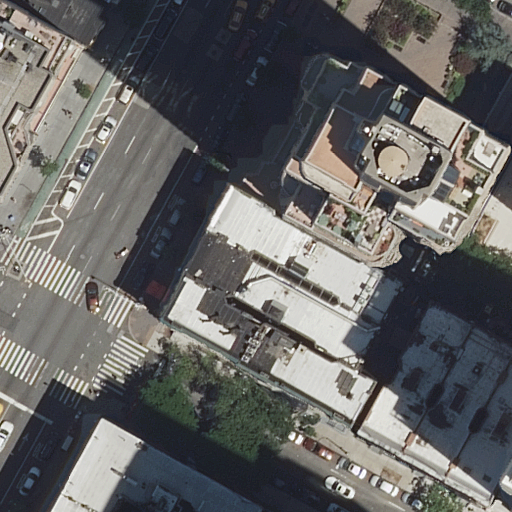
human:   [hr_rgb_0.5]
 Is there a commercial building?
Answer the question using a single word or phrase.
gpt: no

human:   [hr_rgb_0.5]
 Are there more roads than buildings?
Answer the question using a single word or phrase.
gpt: no

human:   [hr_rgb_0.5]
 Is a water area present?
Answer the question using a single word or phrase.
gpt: no

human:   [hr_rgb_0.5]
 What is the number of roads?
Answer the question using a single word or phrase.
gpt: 3

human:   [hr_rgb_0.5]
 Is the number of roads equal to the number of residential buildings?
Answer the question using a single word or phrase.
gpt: no

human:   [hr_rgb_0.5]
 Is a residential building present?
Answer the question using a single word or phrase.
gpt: yes

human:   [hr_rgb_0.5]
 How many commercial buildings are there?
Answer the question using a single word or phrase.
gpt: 0

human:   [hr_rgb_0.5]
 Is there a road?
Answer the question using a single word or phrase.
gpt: yes

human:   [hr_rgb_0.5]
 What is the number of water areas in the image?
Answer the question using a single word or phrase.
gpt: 0

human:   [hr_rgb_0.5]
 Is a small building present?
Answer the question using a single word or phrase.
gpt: yes

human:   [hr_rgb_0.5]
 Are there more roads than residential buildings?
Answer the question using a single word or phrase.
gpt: no

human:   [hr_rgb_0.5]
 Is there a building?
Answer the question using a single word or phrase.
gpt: yes

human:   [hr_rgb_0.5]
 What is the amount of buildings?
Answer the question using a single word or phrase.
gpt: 14

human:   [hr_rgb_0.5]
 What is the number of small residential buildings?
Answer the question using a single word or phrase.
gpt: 2

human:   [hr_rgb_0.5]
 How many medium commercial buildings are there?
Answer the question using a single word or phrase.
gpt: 0

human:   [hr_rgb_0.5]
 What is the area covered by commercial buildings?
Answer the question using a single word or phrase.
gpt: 0m2

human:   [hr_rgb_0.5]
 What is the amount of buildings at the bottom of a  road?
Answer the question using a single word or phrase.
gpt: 9

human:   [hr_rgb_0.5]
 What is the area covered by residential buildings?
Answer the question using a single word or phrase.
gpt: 10734m2

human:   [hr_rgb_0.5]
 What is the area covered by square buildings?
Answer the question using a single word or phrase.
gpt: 0m2

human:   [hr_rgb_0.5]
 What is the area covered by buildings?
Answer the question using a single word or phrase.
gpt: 10734m2

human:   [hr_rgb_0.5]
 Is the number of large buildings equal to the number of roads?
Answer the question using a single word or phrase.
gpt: no

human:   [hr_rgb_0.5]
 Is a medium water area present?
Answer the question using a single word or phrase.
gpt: no

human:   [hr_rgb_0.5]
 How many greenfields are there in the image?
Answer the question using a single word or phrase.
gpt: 0

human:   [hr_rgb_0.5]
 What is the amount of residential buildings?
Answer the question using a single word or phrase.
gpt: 14

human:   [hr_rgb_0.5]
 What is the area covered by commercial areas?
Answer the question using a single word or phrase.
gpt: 0m2

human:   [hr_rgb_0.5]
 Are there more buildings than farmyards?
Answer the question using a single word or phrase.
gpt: yes

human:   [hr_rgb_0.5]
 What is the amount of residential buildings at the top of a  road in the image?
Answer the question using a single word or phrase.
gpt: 7

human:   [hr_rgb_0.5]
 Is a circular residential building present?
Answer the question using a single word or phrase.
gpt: no

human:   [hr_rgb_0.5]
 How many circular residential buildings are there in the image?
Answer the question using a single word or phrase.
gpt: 0

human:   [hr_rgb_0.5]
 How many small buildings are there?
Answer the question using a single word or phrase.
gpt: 2

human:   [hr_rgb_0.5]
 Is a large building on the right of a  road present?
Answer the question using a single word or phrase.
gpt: yes

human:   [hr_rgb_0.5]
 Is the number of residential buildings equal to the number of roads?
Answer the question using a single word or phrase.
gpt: no

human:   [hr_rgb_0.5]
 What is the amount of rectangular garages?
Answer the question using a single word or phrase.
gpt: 0

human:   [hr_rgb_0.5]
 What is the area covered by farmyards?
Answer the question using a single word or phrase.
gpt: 0m2

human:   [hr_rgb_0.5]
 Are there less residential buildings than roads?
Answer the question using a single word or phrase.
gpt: no

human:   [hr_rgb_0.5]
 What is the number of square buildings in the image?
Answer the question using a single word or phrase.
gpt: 0

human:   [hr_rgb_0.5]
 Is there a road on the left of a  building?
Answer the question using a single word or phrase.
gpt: yes

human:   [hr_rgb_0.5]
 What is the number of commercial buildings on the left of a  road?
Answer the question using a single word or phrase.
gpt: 0

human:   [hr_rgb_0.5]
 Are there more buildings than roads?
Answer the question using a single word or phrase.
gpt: yes

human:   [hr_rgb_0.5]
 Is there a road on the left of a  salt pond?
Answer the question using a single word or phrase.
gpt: no

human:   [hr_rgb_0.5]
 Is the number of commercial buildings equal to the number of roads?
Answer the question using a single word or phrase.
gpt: no

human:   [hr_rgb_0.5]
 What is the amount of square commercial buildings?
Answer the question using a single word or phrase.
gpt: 0

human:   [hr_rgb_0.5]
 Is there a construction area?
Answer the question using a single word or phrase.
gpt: no

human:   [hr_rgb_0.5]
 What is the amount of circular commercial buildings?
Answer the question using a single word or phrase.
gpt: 0

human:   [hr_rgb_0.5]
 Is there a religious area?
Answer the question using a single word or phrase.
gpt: no

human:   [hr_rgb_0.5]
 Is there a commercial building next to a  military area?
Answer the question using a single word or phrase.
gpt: no

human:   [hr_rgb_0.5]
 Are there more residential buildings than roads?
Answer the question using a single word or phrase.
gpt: yes

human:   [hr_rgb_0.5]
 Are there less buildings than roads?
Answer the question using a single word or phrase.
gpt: no

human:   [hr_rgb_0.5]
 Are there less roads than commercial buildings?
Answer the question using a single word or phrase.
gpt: no

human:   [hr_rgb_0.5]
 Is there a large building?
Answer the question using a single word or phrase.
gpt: yes

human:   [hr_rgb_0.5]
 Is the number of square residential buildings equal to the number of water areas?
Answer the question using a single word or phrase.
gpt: yes

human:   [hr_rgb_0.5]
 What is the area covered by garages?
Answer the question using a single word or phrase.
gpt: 0m2

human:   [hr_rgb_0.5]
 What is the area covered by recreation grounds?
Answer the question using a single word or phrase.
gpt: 0m2

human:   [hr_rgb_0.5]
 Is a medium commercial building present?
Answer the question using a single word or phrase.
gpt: no

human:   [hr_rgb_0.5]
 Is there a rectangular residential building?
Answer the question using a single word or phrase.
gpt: yes

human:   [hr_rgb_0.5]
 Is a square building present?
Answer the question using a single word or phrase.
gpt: no

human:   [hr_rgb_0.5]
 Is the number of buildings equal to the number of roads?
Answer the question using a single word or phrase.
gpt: no

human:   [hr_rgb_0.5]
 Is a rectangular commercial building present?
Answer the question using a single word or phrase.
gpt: no

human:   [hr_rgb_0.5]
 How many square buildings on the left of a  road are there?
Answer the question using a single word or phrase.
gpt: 0

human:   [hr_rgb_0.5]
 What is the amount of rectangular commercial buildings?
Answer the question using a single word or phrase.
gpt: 0

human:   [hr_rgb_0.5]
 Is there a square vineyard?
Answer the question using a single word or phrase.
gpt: no

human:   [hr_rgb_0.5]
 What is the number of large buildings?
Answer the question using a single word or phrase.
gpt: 4

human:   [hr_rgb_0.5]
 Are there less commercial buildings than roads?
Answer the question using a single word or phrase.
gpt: yes

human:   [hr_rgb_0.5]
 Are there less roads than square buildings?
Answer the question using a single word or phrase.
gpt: no